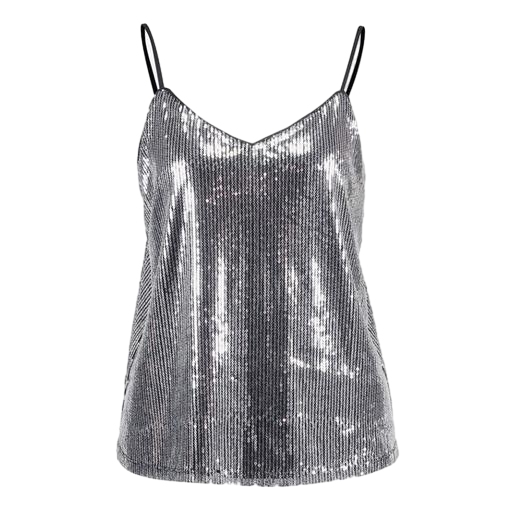
gray nori sequined tank top, gray starry cami, black limited edition ring detail cami, white background